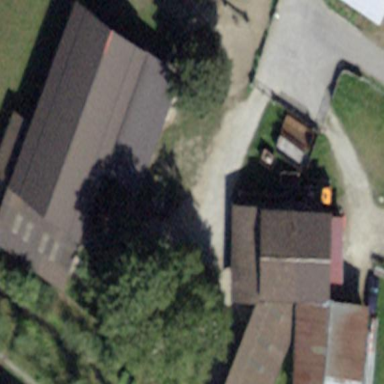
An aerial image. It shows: Farmyard area.